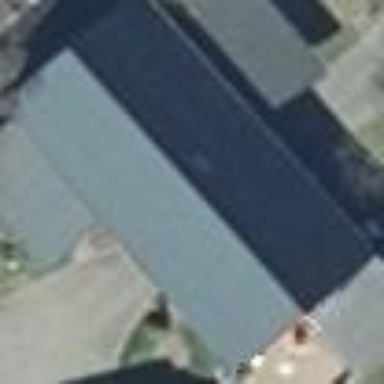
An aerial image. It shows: Building with gabled roof. The roof is orientated along the structure and is painted black.